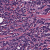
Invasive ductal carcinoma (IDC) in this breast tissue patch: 1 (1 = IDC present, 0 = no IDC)